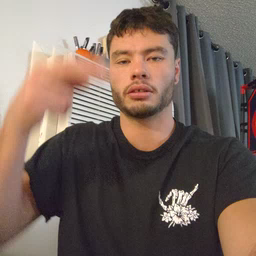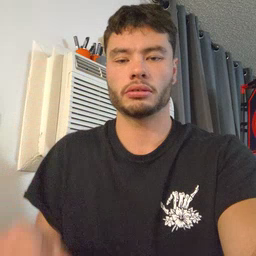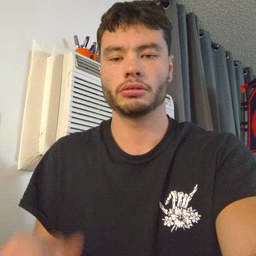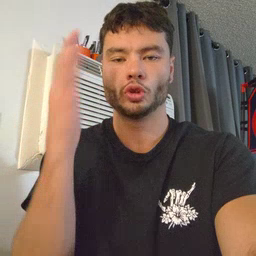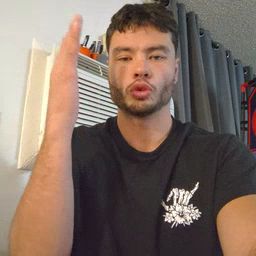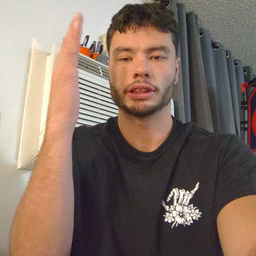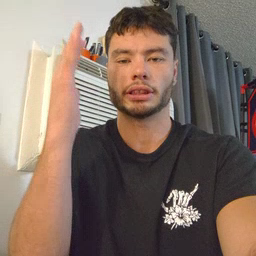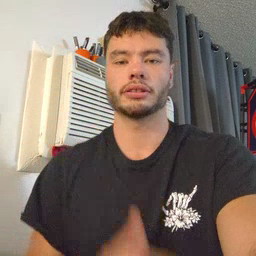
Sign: tree